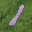
Label: 1